Field crop: maize
Growth stage: 2
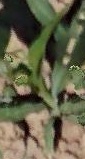
Species: maize